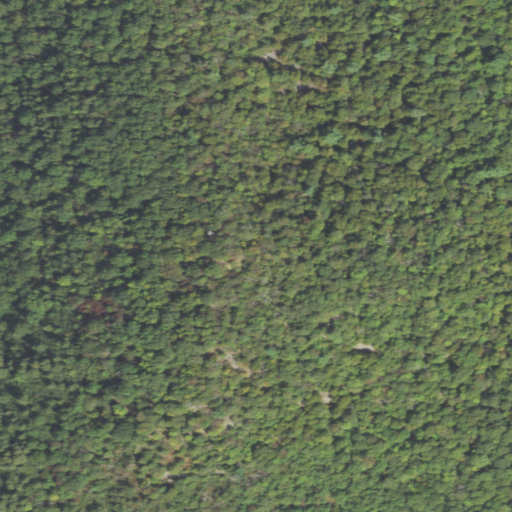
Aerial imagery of mountain in Pennsylvania named Pulpit Hill containing deciduous forest and evergreen forest